Field crop: maize
Growth stage: 2
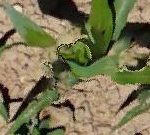
Species: maize